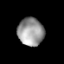
Tissue: lung
Cell type: Epithelial cells
Senescence score: 0.1802
Nuclear area (px): 713
Mean DAPI intensity: 152.609